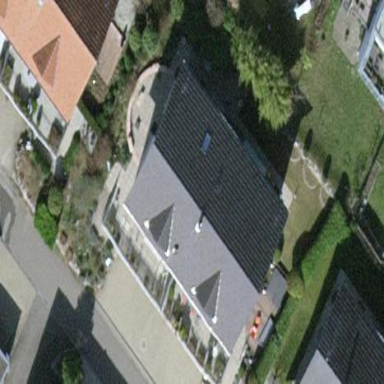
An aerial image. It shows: Terrace building.